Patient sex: F
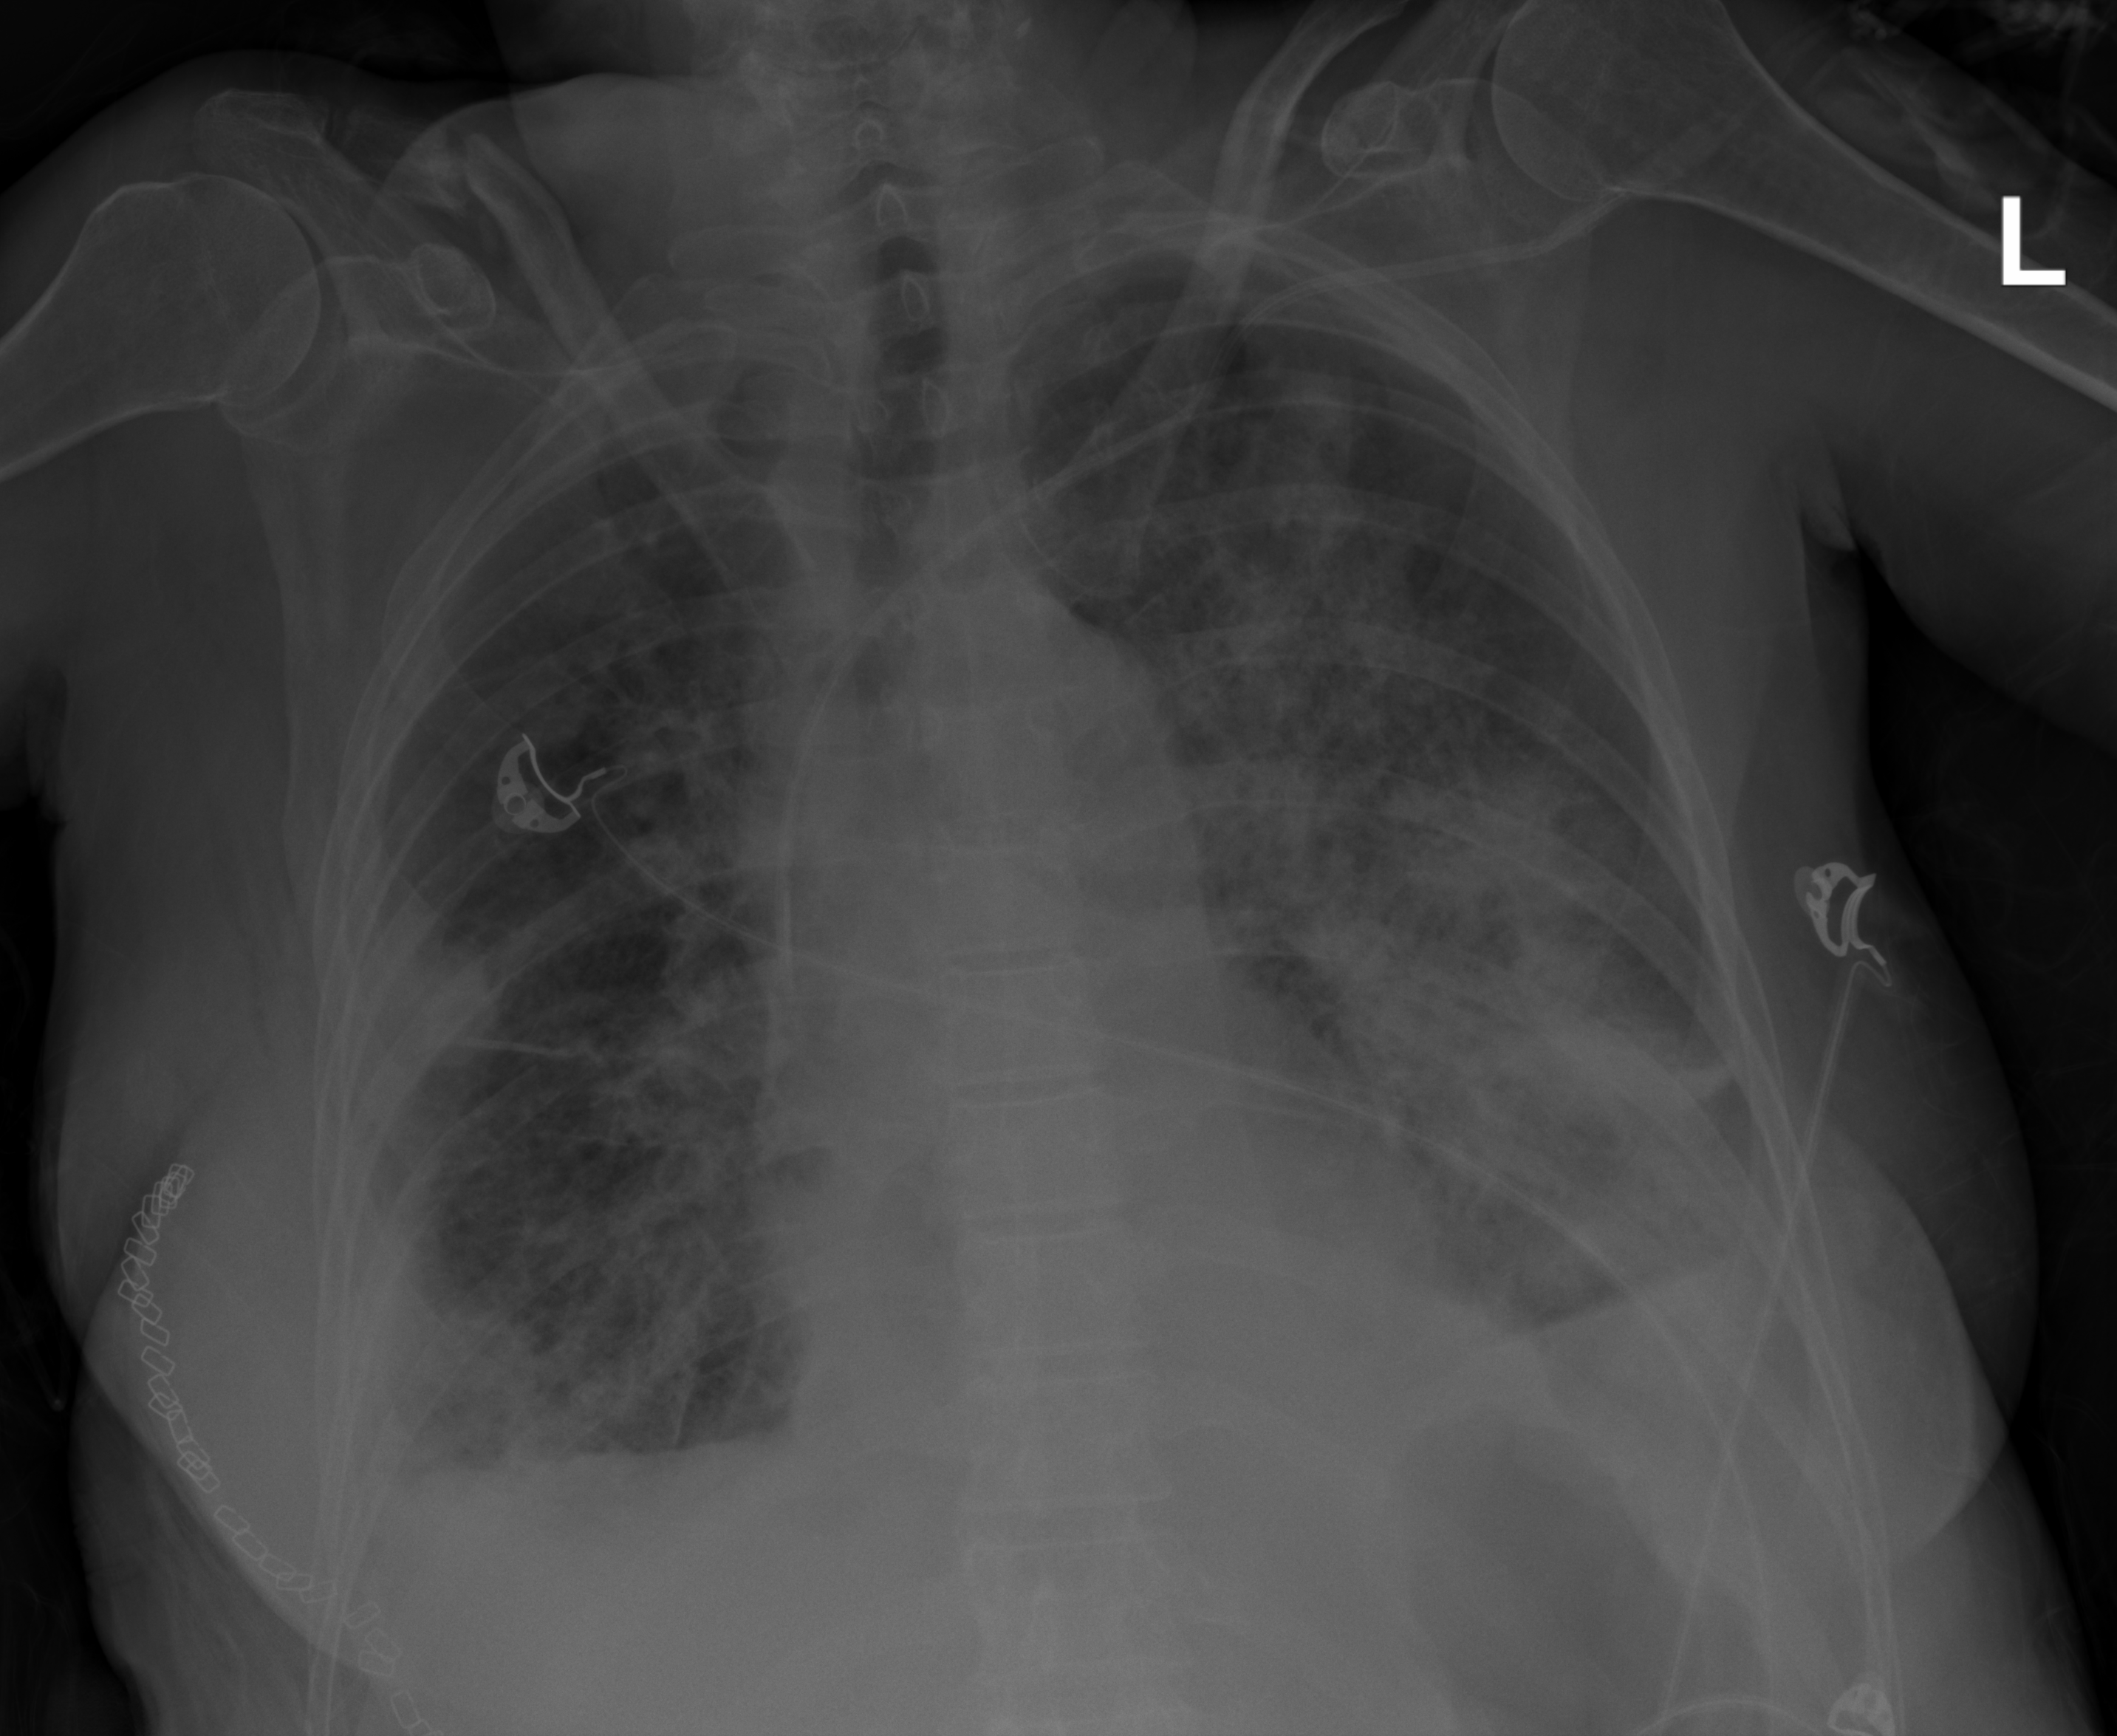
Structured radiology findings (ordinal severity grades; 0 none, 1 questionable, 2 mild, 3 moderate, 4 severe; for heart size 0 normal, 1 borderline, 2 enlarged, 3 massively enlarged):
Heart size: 0
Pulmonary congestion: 1
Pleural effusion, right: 2
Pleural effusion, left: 2
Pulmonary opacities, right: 2
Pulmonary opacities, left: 4
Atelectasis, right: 3
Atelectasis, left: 4